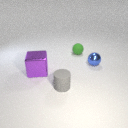
large purple metal cube in front of small green rubber sphere